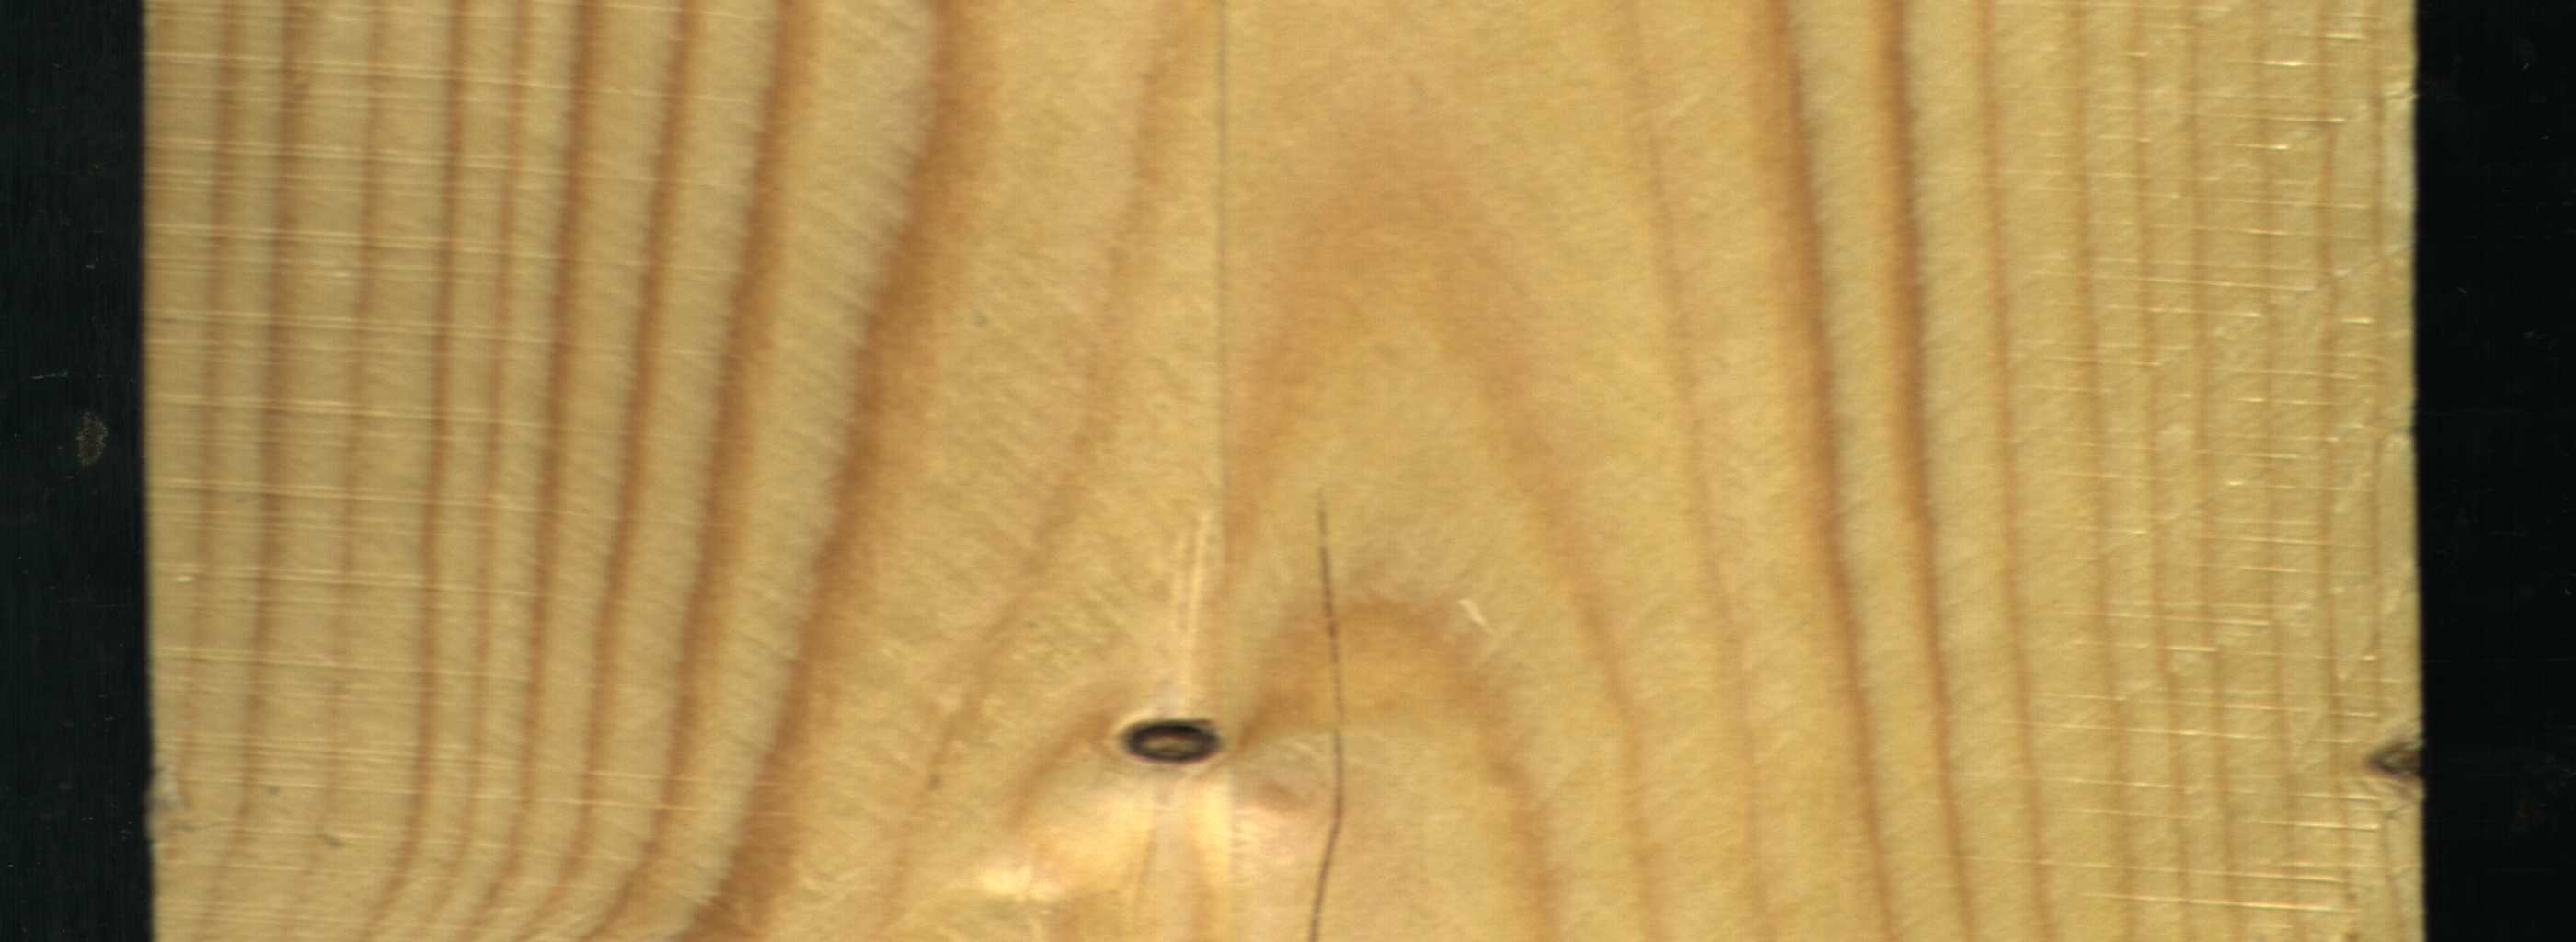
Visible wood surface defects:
Crack
Dead_Knot
Live_Knot